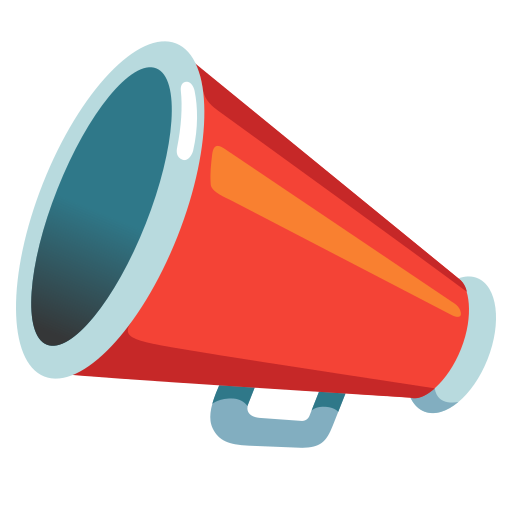
Emoji: 📣